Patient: sex M, age 61
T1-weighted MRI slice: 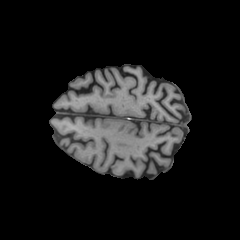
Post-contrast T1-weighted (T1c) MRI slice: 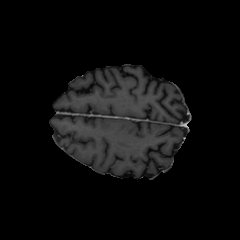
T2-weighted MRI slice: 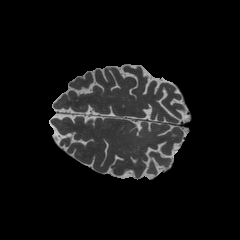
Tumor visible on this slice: no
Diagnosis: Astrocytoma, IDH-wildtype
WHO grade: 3